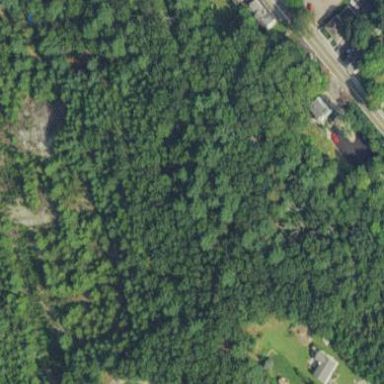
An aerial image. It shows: Mixed leaf woodland.